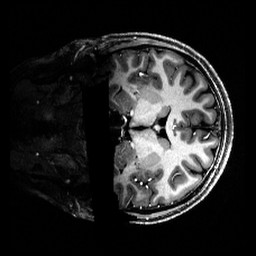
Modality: T1w
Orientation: coronal
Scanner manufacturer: siemens
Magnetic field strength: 6.98 T
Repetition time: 5 s
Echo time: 0.00343 s